Field crop: tomato
Growth stage: 2
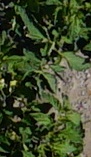
Species: tomato